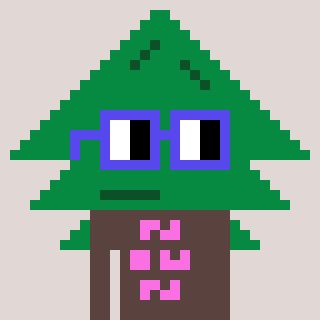
a pixel art character with square blue glasses, a fir-shaped head and a darkbrown-colored body on a warm background